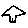
Label: house